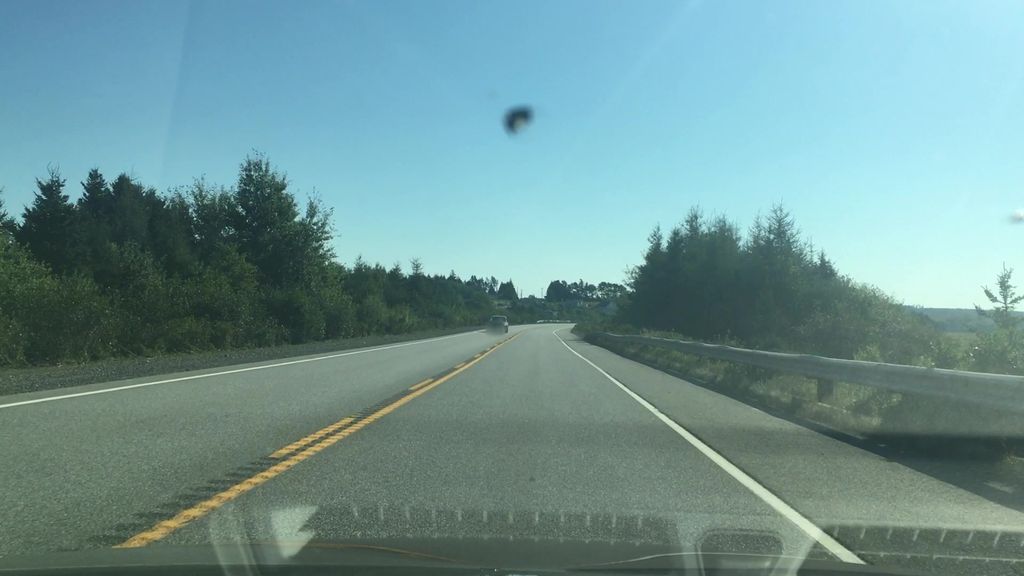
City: halifax